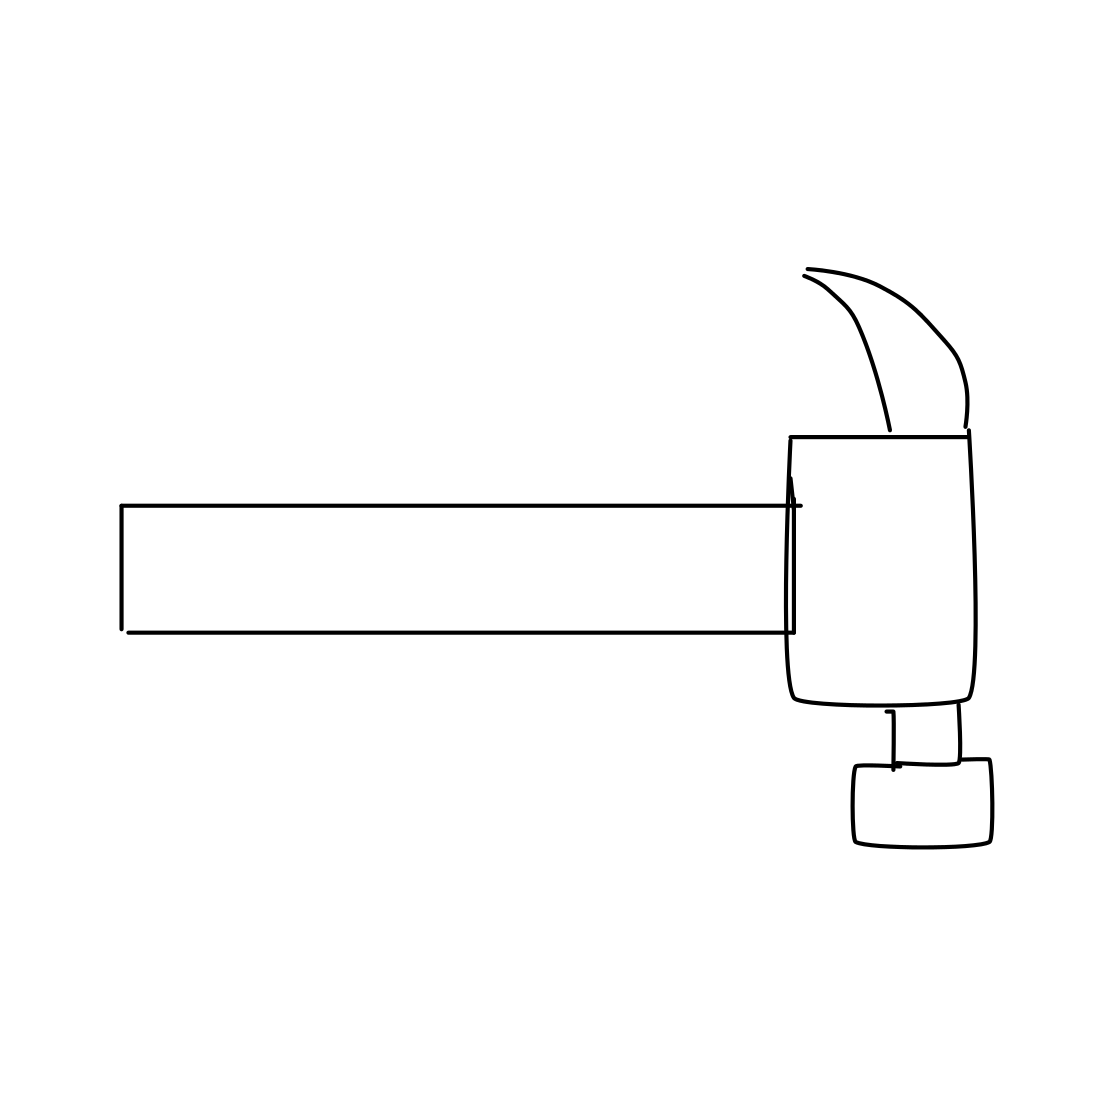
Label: hammer